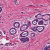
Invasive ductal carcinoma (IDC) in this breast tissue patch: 0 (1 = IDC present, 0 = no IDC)